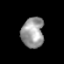
Tissue: prostate
Cell type: Fibroblasts
Senescence score: 0.6922
Nuclear area (px): 667
Mean DAPI intensity: 153.046